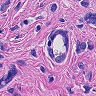
Metastatic tissue present: yes